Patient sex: F
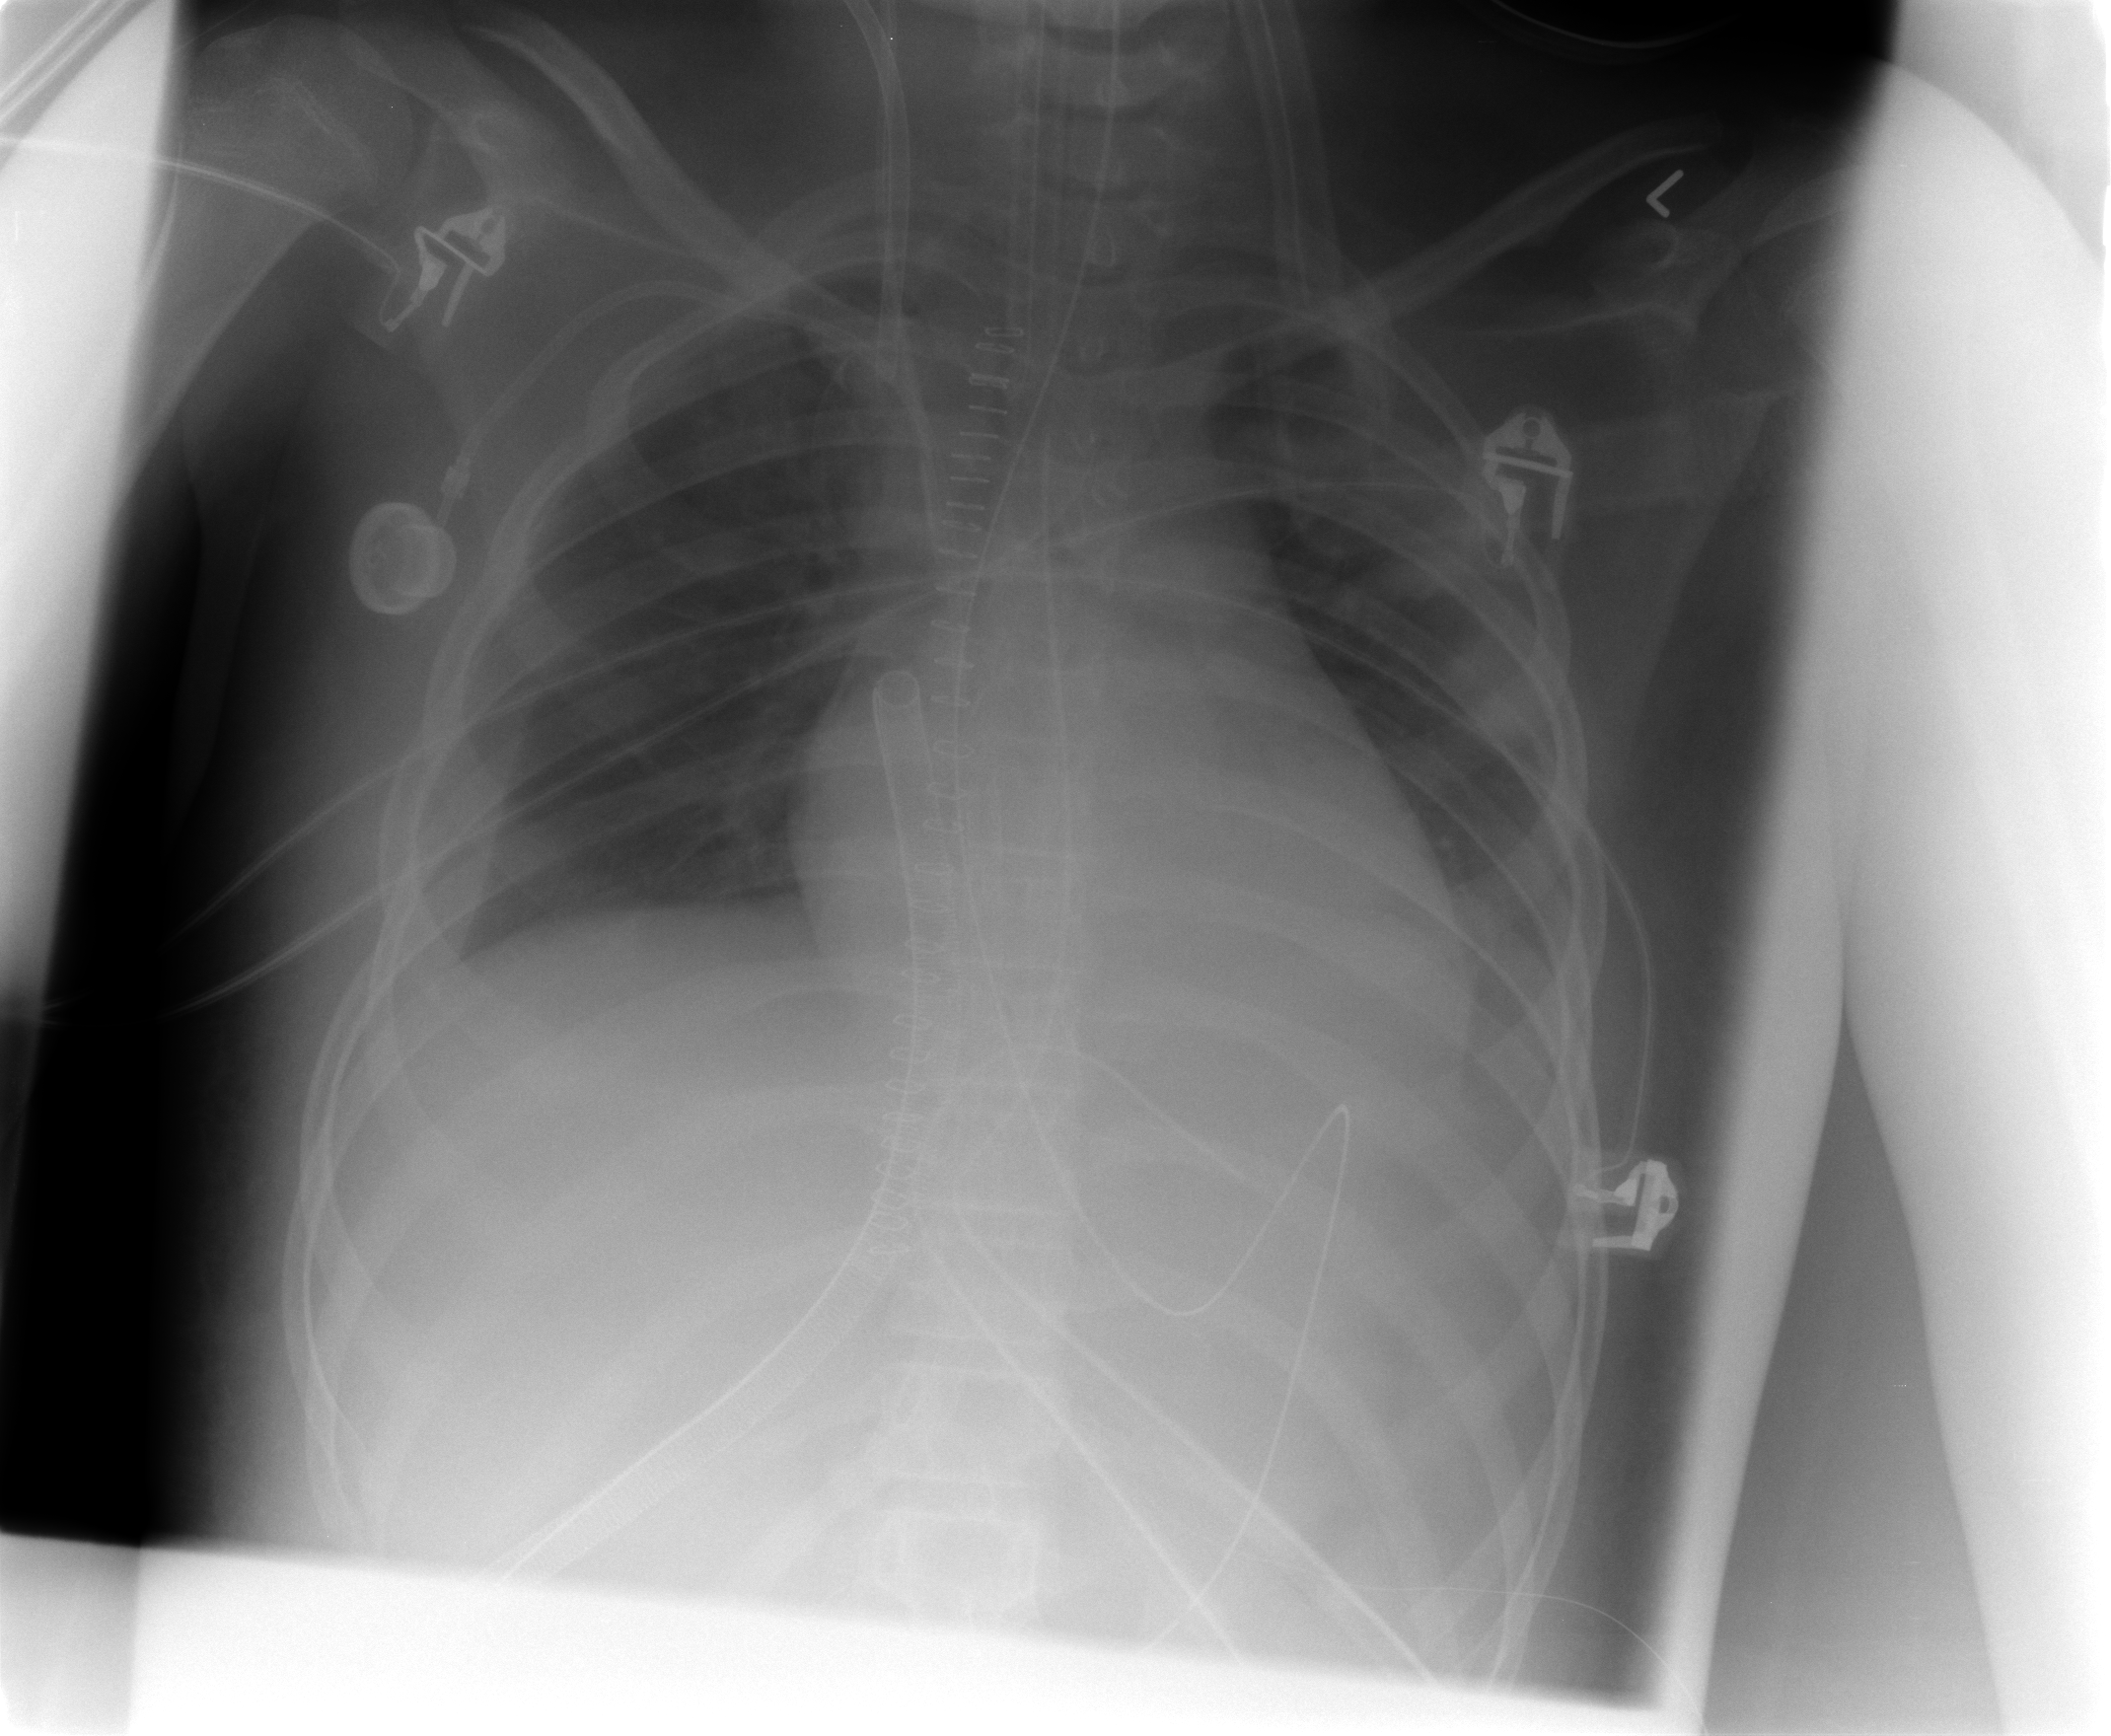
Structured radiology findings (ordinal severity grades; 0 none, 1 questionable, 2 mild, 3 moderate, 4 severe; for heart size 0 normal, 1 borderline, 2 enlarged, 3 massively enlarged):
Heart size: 0
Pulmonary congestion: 2
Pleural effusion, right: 2
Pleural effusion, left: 2
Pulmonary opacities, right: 1
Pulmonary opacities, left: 1
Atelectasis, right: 1
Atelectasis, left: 2